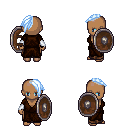
a pixel art fantasy rpg character, female body template, human, dark skin, brown robe, robe skirt, white cyan long mohawk hairstyle, white cloth bracers, shield, four views (front, back, left, right), 2x2 character sprite sheet, small pixel art, hard edges, no anti-aliasing